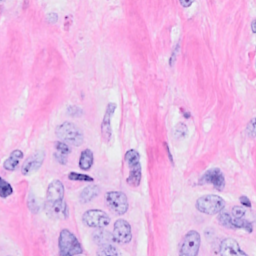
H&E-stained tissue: Breast